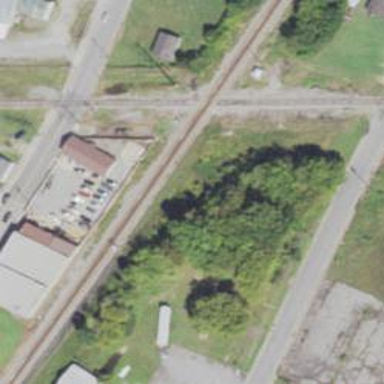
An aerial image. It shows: Disused railway spur.